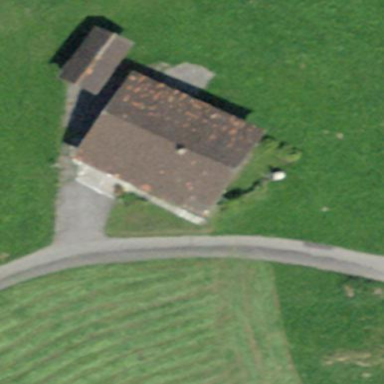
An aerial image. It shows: Farm building.